Question: I recently took an ANOVA class in SAS, and am rewriting my code in R. Thus far, translating random effect (and mixed effect) models from SAS to R has eluded me. The output I get from R is very different from SAS: the SS and F value are different, and I can't get F tests for the random effects. The closest I've been able to get are Chi-sq, using rand(). So perhaps I'm doing it all wrong in R.
The following is the SAS code and output, and then the I made in R.
<URL>
'''
*Two-Way ANOVA, with one random effect and interaction term;
*import dataset as "pesticide";
proc glm data=pesticide;
class locations chemicals;
model numberkilled = locations chemicals locations*chemicals / solution;
random locations locations*chemicals / test;
run; quit;
'''

The following is the attempted R code.
'''
#data step
pesticide <- read.csv("ex17-10.txt")
colnames(pesticide) <- c("location", "chemical", "number_killed")
pesticide$location <- as.factor(pesticide$location)
pesticide$chemical <- as.factor(pesticide$chemical)
#ANOVA
library(lmerTest); library(car)
model <- lmer(number_killed ~ chemical + (1|location) + (1|chemical:location), data=pesticide)
Anova(model, type=3, test="F")
'''
Output is next. There are no F tests for the random effect and interaction term (which is also random), and the SS and F value are different from SAS.
'''
Analysis of Deviance Table (Type III Wald F tests with Kenward-Roger df)
Response: number_killed
F Df Df.res Pr(>F)
(Intercept) 587.069 1 16 4.879e-14 ***
chemical 48.108 3 12 5.800e-07 ***
---
Signif. codes: 0 '***' 0.001 '**' 0.01 '*' 0.05 '.' 0.1 ' ' 1
'''
In summary, I'm don't know how to properly do mixed effect models in R. Fixed effects models are all ok.
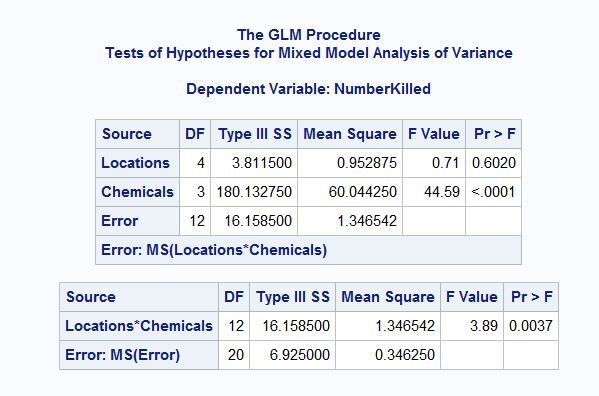
Answer: You can reproduce the output of the SAS code following the suggestions given <URL>:
'''
fit <- lm(number_killed ~ location * chemical, data=pesticide)
results <- anova(fit)
Df <- results$Df
SumSq <- results$"Sum Sq"
MeanSq <- results$"Mean Sq"
Fvalue <- results$"F value"
Pvalue <- results$"Pr(>F)"
Error.Term <- MeanSq[3]
df.error <- Df[3]
Fvalue[1] <- MeanSq[1]/Error.Term
Pvalue[1] <- 1 - pf(Fvalue[1], Df[1], df.error)
Fvalue[2] <- MeanSq[2]/Error.Term
Pvalue[2] <- 1 - pf(Fvalue[2], Df[2], df.error)
Ftable <- cbind(Df, SumSq, MeanSq, Fvalue, Pvalue)
rownames(Ftable) <- c("Locations", "Chemicals", "Locations:Chemicals", "Residuals")
print(Ftable)
# Df SumSq MeanSq Fvalue Pvalue
# Locations 4 3.8115 0.952875 <PHONE> 6.020037e-01
# Chemicals 3 <PHONE> 60.044250 44.<PHONE> 8.797523e-07
# Locations:Chemicals 12 16.1585 1.346542 3.<PHONE> 3.652306e-03
# Residuals 20 6.9250 0.346250 NA NA
'''